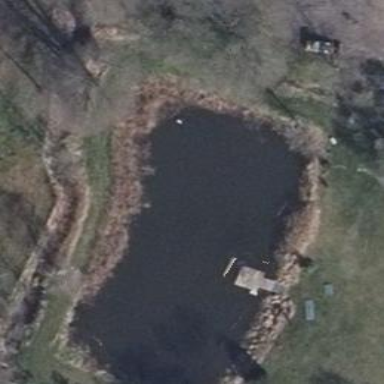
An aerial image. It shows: Serene pond surrounded by nature.